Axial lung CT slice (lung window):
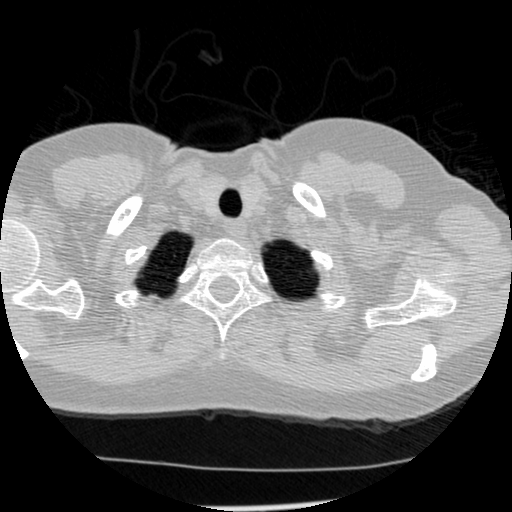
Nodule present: no